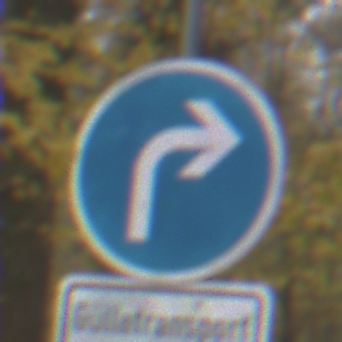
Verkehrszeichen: VorgeschriebeneFahrtrichtungRechts
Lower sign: BesondereFahrzeugeUndTransportgueter12
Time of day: MorningAfternoon
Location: Outdoor (Nature)
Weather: Overcast
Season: Autumn
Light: Natural